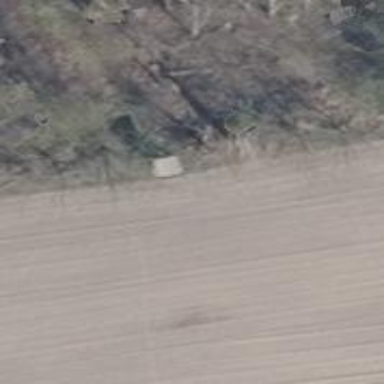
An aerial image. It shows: Hunting stand.